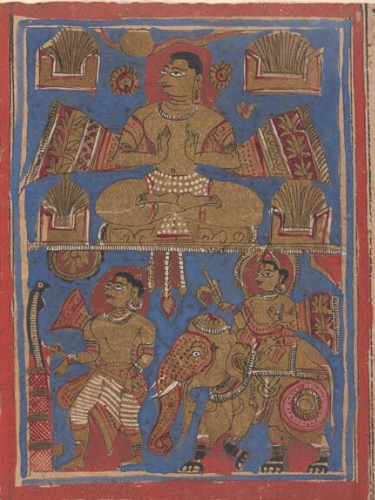
Date: 15th century
Object type: Folio
Classification: Paintings
Medium: Ink, opaque watercolor, and gold on paper
Culture: India (Gujarat)
Dimensions: Overall: 4 3/8 x 10 5/8 in. (11.1 x 27 cm)
Department: Asian Art
Credit line: Rogers Fund, 1955
Accession year: 1955
Repository: Metropolitan Museum of Art, New York, NY
Tags: Elephants|Gods